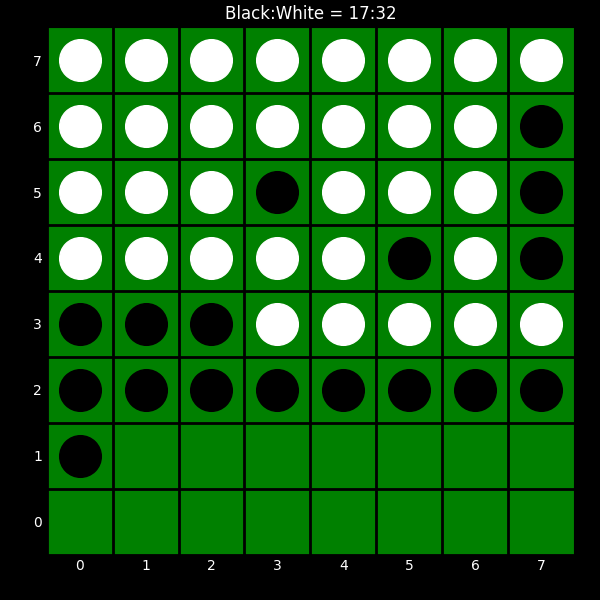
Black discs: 17
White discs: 32